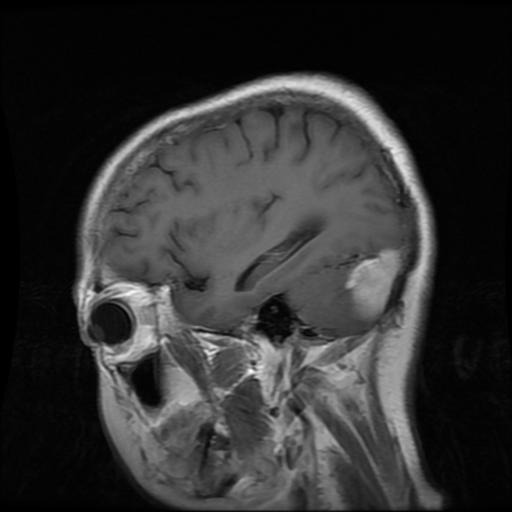
Label: meningioma